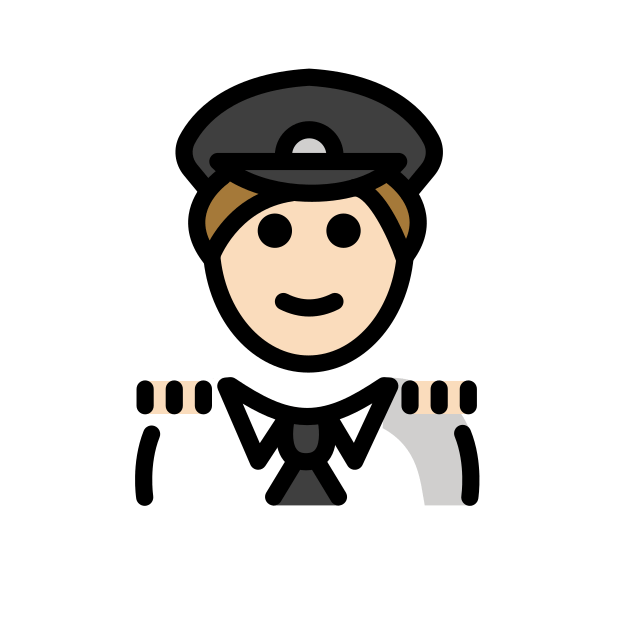
pilot: light skin tone